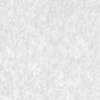
Label: no_change